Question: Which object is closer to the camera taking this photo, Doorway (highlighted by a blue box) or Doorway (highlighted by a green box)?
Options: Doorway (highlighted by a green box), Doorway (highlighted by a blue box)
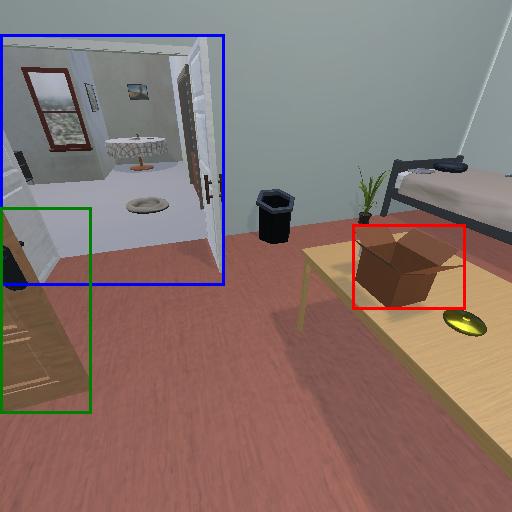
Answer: Doorway (highlighted by a green box)